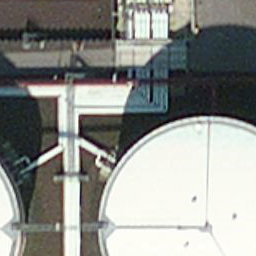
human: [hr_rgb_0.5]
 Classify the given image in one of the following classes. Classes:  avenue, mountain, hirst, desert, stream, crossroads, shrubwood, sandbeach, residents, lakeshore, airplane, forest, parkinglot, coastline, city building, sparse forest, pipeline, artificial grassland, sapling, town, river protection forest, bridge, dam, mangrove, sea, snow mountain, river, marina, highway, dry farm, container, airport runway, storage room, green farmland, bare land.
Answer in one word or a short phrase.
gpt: storage room